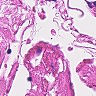
Metastatic tissue present: no